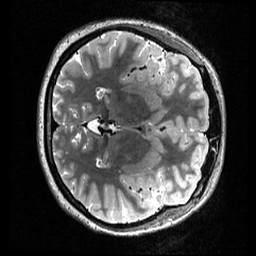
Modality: T2w
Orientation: axial
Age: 19
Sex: female
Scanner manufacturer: siemens
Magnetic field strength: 3 T
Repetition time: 3.2 s
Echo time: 0.566 s